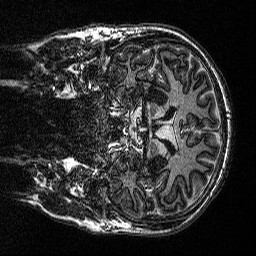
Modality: MP2RAGE
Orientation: coronal
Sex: male
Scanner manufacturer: siemens
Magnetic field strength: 3 T
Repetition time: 5 s
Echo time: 0.00292 s